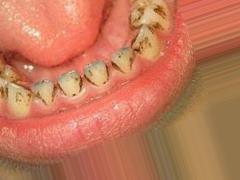
Condition: Tooth Discoloration